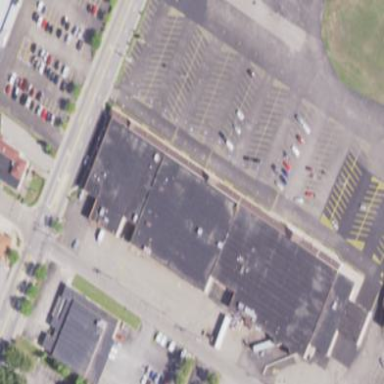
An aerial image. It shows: Retail building.